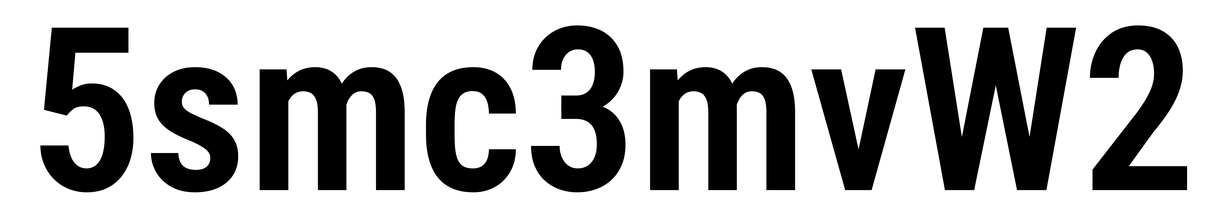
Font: Roboto_Condensed_SemiBold